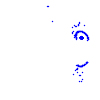
Particle: proton